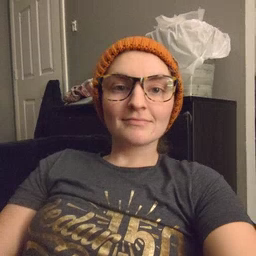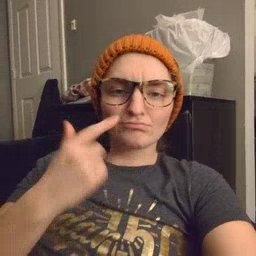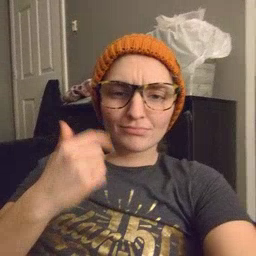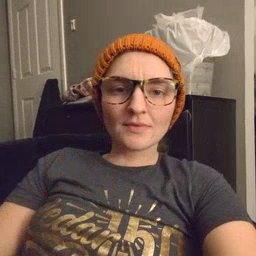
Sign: cry